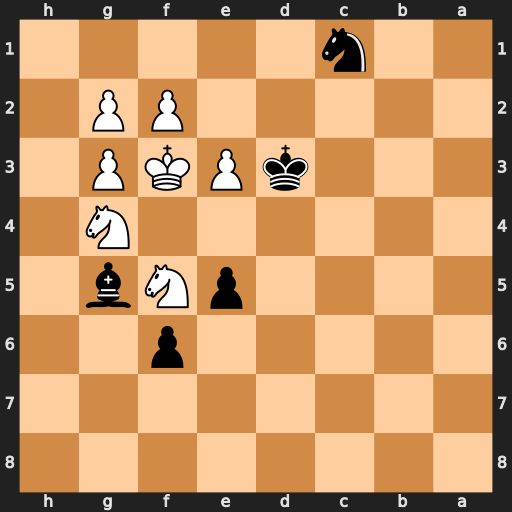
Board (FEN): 8/8/5p2/4pNb1/6N1/3kPKP1/5PP1/2n5
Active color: b
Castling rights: -
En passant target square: -
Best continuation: e4#